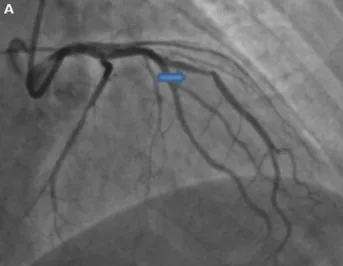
Coronarography;. Double stenosis in the proximal, and ,middle left anterior descending artery, severe stenosis in the distal circumflex artery.
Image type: radiology (x_ray)